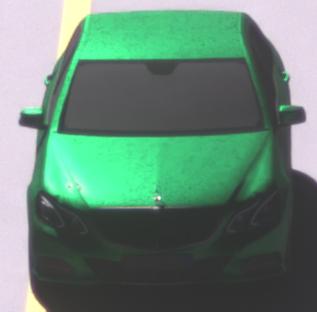
Make: Mercedes-Benz
Model: E 200
Detailed model: E-Class (212) Limousine
Model produced from: 2013/04
Model produced until: 2015/10
Doors: 4
Color: green
Road condition: dry road
Daytime: midday
Contrast: high contrast